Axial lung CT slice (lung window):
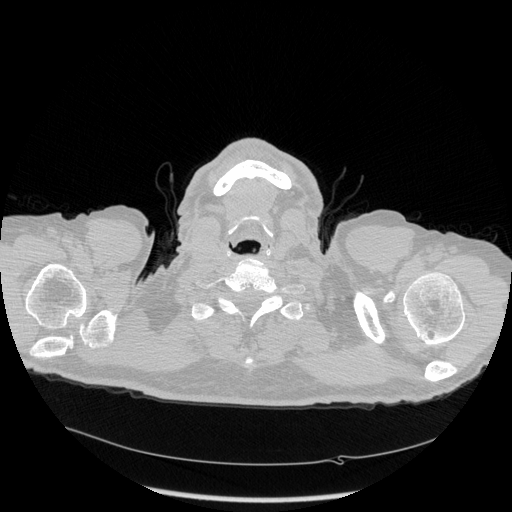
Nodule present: no